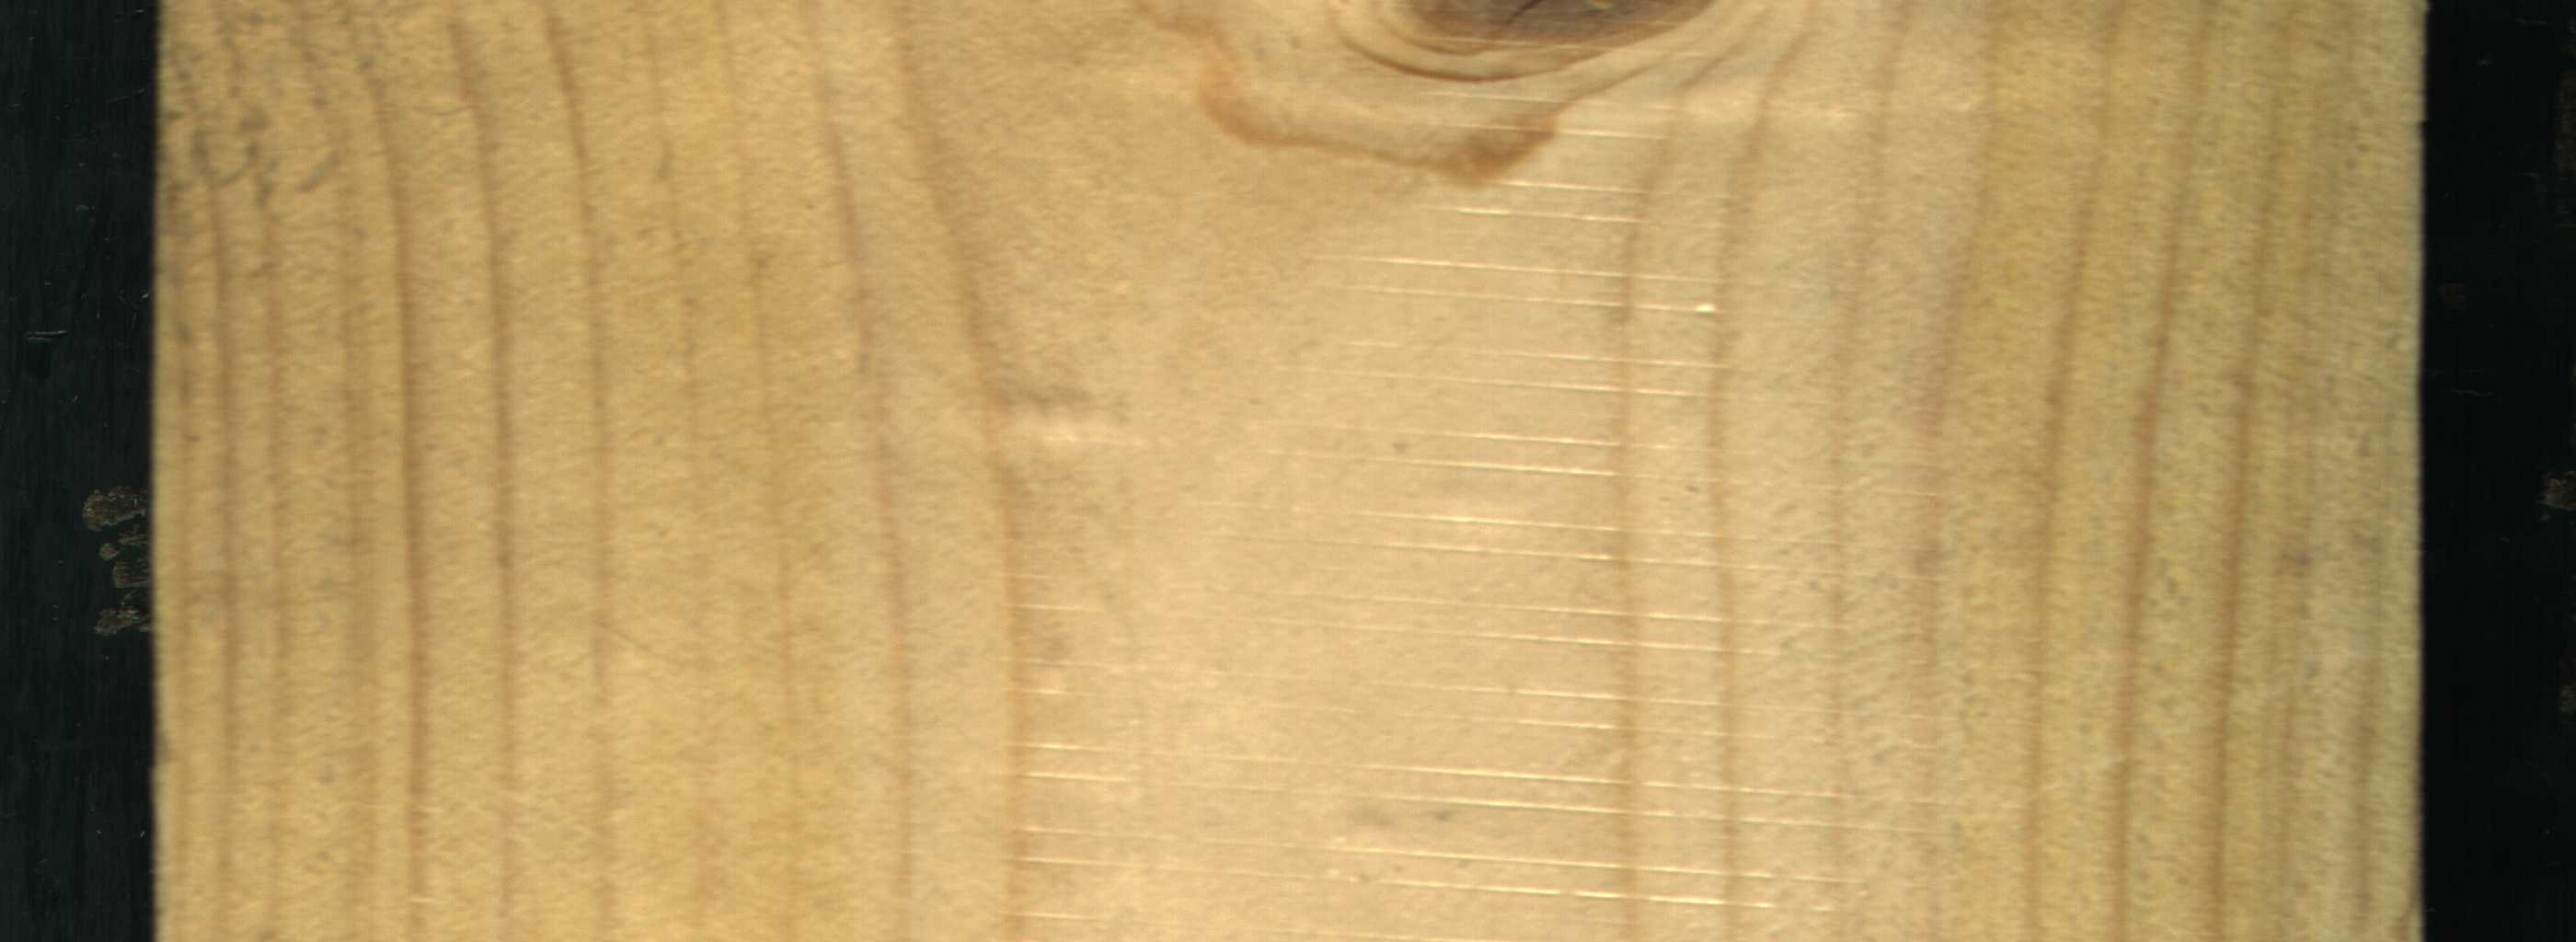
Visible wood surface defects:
Live_Knot